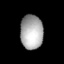
Tissue: lung
Cell type: Myeloid cells
Senescence score: 0.2402
Nuclear area (px): 759
Mean DAPI intensity: 171.557